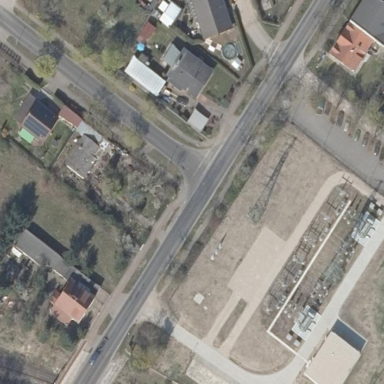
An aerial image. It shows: Distribution power substation secured by fence.